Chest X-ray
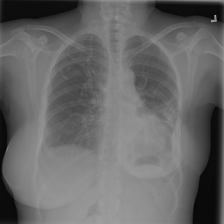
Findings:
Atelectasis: negative
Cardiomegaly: negative
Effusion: negative
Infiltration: negative
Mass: negative
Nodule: negative
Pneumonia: negative
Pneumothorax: negative
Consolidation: negative
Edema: negative
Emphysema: negative
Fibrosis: negative
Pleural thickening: negative
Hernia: negative